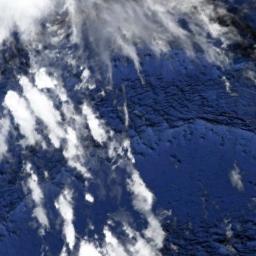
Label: cloud